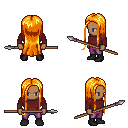
a pixel art fantasy rpg character, male body template, human, dark skin, maroon long-sleeve shirt, magenta pants, light blonde extra-long hairstyle, black shoes, spear, four views (front, back, left, right), 2x2 character sprite sheet, small pixel art, hard edges, no anti-aliasing